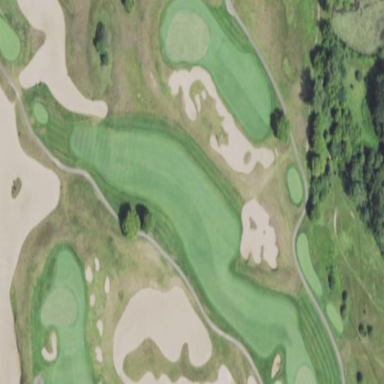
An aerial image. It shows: Golf fairway surrounded by grass.